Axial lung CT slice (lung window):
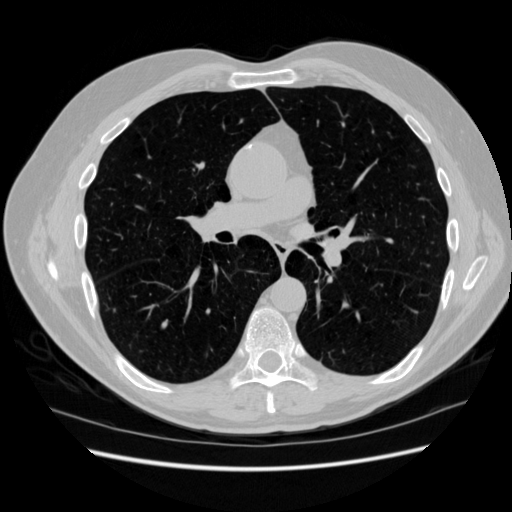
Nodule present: no